Question: I'm creating a tool to manage WLAN networks in Windows 8.1 (because W8 doesn't have one with a GUI). In the application

Clicking on Add button shows another form. After I fill the fields, I want to click on "OK", close the second form, and handle the input data on the first form.
I tried to implement the examples in this question <URL>
Can someone provide a working example?
---
First form "Add" button
'''
private void AddButton_Click(object sender, EventArgs e)
{
// show second form
// get input values (upon clicking on "OK" and closing the second form)
// handle them
}
'''
Second form "OK" button
'''
private void OKButton_Click(object sender, EventArgs e)
{
// send input values to first form
this.Close();
}
'''
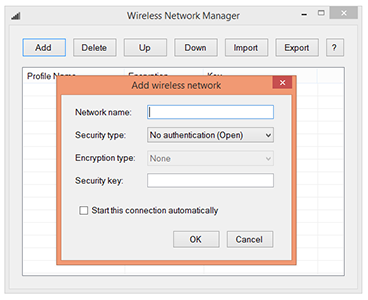
Answer: first you should create a class like:
'''
public class YourFavoriteDefinedClass
{
public string NetworkName;
public string SecurityType;
public string EncryptType;
public string SecurityKey;
}
'''
then You can solve it by below procedures:
## Procedure 1 : Add RefreshPerentList Method to Parent Form
you can declare a method in your Parent Form, then call it in 'OKButton_Click' of your Second form to Refresh or add Item to your 'ListView'.
---
### Example:
first you should add below cod to your 'AddButton_Click' method.
'''
private void AddButton_Click(object sender, EventArgs e)
{
var frmSecond = new YourSecondFormName();
frmSecond.Owner = this;
frmSecond.ShowDialoge();
}
'''
then declare below method in Your ParentForm
'''
public void RefreshPerentList(YourFavoriteDefinedClass objSecondFormParams)
{
// Implement Your Code Here to refresh or add item to listview.
var strNetWorkName = objSecondFormParams.NetworkName;
var stSecurtiyType = objSecondFormParams.SecurityType;
...
}
'''
> 'var objSecondFormParams = new YourFavoriteDefinedClass();'
then You can call it in your 'OKButton_Click' with below code:
'''
private void OKButton_Click(object sender, EventArgs e)
{
objSecondFormParams.NetworkName = txtNetWorkName.Text;
objSecondFormParams.SecurityType= cbSecurityType.SelectedValue;
...
((YourParentFormName)this.Owner).RefreshPerentList(objSecondFormParams);
this.Close();
}
'''
## Procedure 2 : Add Event In Second Form
you can also add an event in your second form then call its listener in Parent form to refresh or add item to your 'listview'.